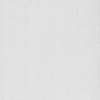
Label: dusty